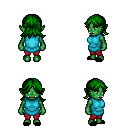
a pixel art fantasy rpg character, female body template, orc, green skin, teal tunic, red pants, green loose hair, black slippers, four views (front, back, left, right), 2x2 character sprite sheet, small pixel art, hard edges, no anti-aliasing